Interaction volume radius: 10 \u00c5
Interaction volume height: 15 \u00c5
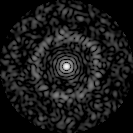
Disorder parameter: 0.8366